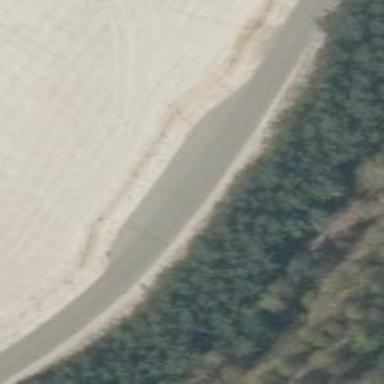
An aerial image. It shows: Passing place on the road.